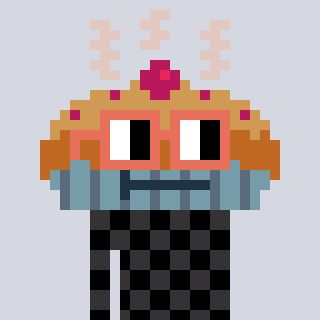
a pixel art character with square orange glasses, a pie-shaped head and a grayscale-colored body on a cool background